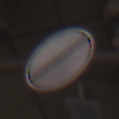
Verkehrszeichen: EndeSaemtlicherBegrenzungen
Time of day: MorningAfternoon
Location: Outdoor (Urban)
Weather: Clear
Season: NotSpecified
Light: Natural